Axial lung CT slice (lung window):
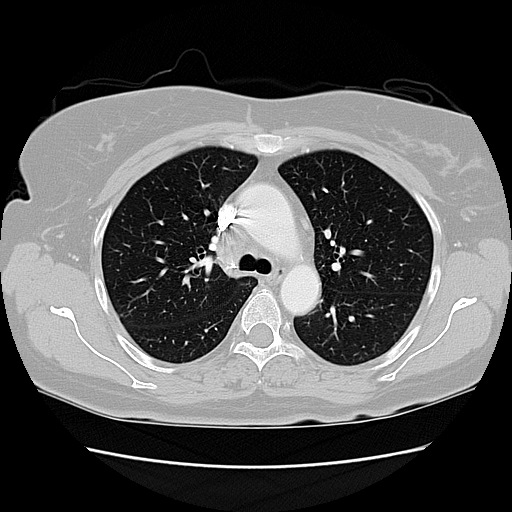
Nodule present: no